Question: I've got the following HTML markup;
'''
<div class="blockmenu">
<ul>
<li><a href="#!">item 1</a></li>
<li><a href="#!">item 2</a></li>
<li><a href="#!">item 3</a></li>
<li><a href="#!">item 4</a></li>
<li><a href="#!">item 5</a></li>
</ul>
</div>
'''
I would like the links within the (blocked) LIs to appear vertically aligned like this;

The link needs to be 100% of the '<li>' as whereever the user clicks they need to click that link and I don't want to use JS/jQuery to do an ONCLICK event.
My CSS so far is
'''
.blockmenu ul {
padding: 0px !important;
margin: 0px !important;
}
.blockmenu li {
padding: 0px !important;
margin: 0px !important;
list-style: none;
list-style-position: inside;
display: block;
position: relative;
width: 25%;
float: left;
height: 150px;
}
.blockmenu li a {
height: 150px;
margin: 10px;
display: block;
text-align: center;
color: #fff;
}
.blockmenu li:nth-child(3n-2) a {
background: #e31937;
}
.blockmenu li:nth-child(3n-1) a {
background: #002f5f;
}
.blockmenu li:nth-child(3n) a {
background: #dcdcdd;
color: #58595b;
}
'''
I have created a JSFiddle at <URL>
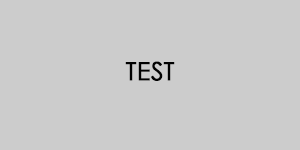
Answer: Use 'line-height' in your '<a>'
To get your 'link' vertical aligned, you need to set it as the same height as the '<li>'. Your '<li>' 'height' is '150px'. So your 'line-height' should be '150px' to.
Like in the and code below here.
'''
.blockmenu li a {
....
line-height:150px; /* The height of your li */
}
'''
<URL>
<URL>